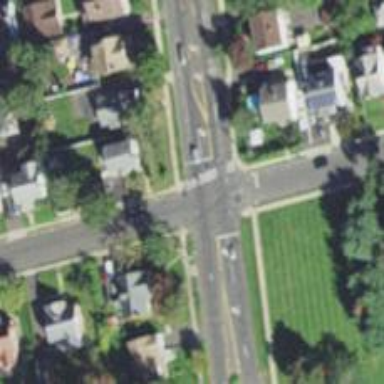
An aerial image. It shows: Unmarked road crossing.